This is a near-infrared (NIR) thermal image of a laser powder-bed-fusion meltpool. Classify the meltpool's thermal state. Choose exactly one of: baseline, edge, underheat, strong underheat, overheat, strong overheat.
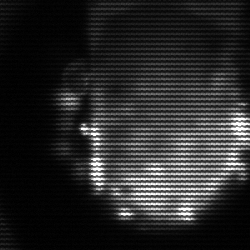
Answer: baseline